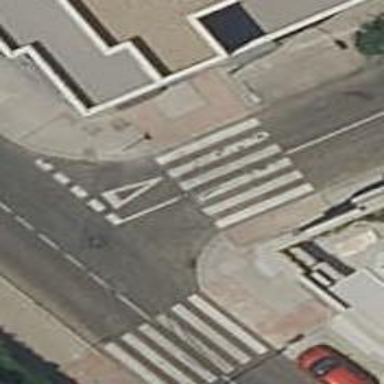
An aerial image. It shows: Road with "give way" sign.